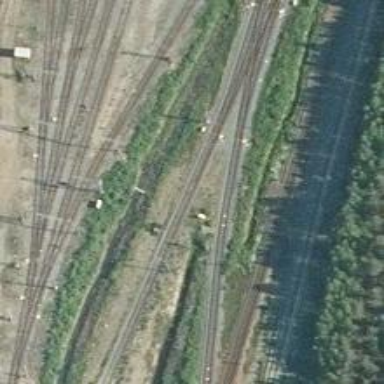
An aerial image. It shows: Railway signal.